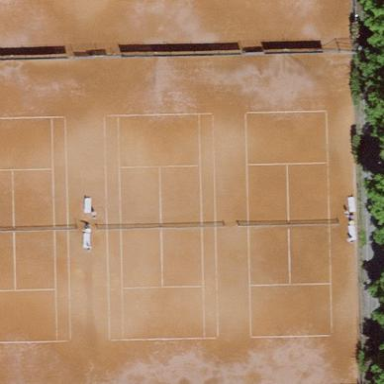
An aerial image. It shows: Tennis court on the leisure land pitch.